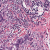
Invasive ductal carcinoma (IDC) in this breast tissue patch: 1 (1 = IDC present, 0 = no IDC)